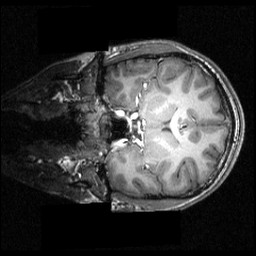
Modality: T1w
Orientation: coronal
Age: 18
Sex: male
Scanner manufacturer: siemens
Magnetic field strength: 3.951 T
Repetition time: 1.5 s
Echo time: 0.00335 s